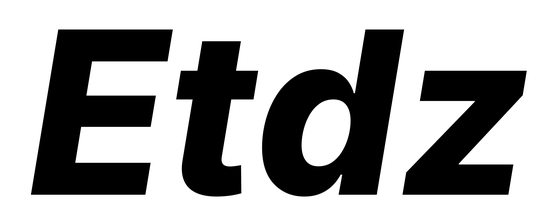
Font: Inter-Italic_ExtraBold_Italic